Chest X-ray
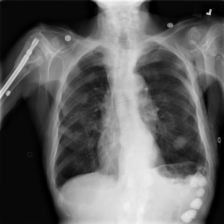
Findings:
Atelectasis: negative
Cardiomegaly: negative
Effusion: negative
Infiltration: negative
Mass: negative
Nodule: negative
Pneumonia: negative
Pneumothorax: negative
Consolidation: negative
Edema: negative
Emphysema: negative
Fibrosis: negative
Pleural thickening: negative
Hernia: negative